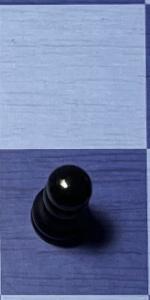
Label: Pawn_Black